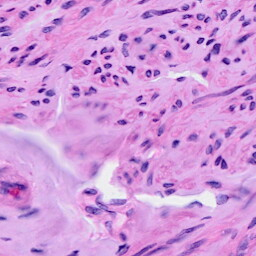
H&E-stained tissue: Ovarian